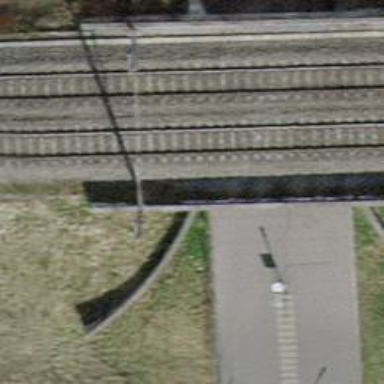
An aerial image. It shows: Single-track railway bridge with contact lines for electrification.